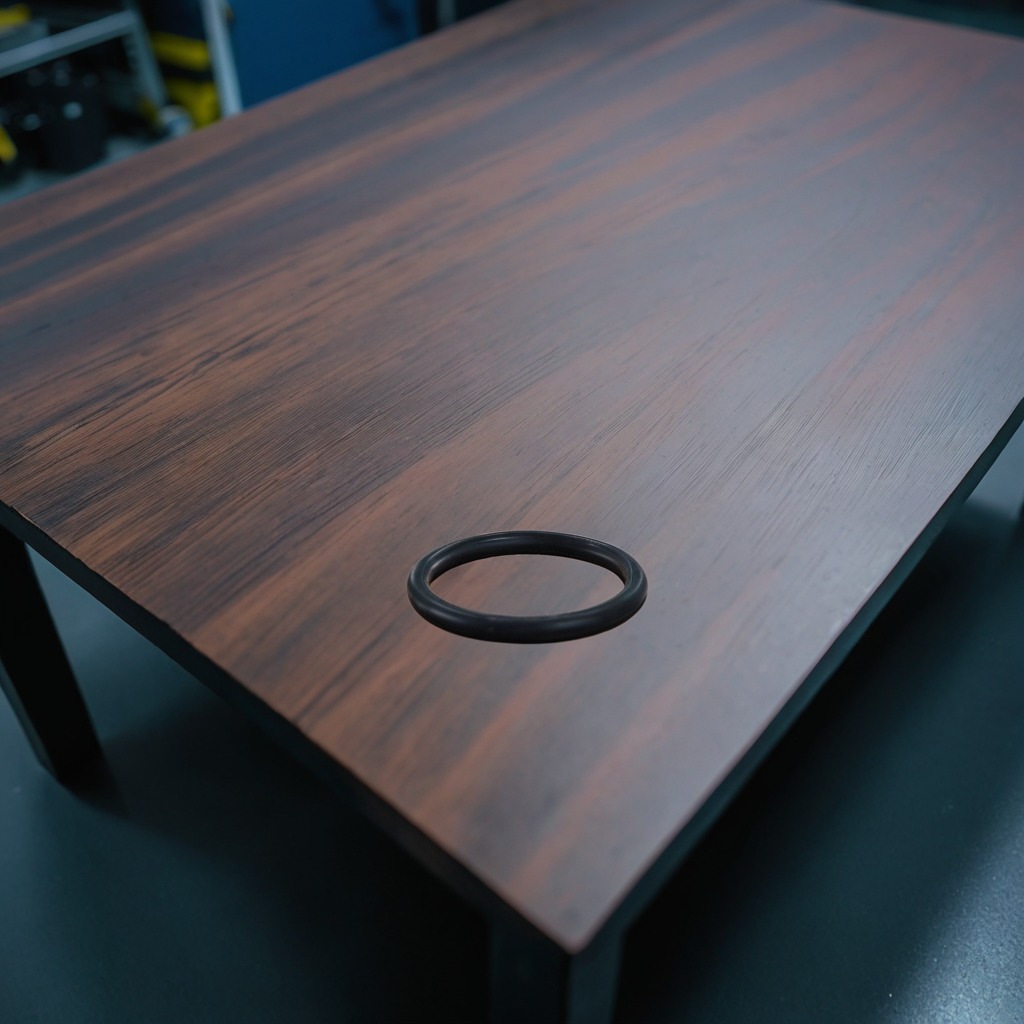
A rubber O-ring is lying on the table.